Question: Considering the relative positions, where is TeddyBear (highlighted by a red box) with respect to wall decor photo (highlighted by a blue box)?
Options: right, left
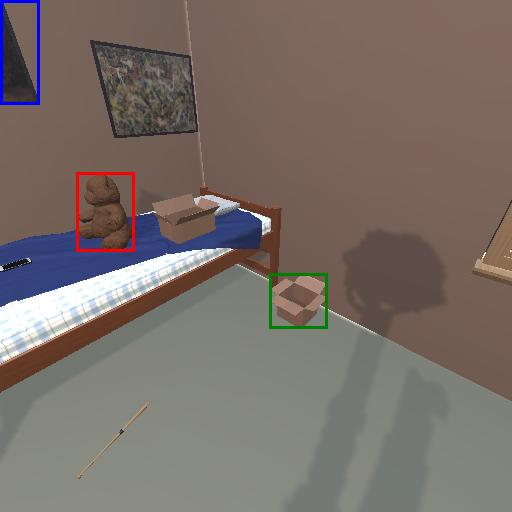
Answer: right